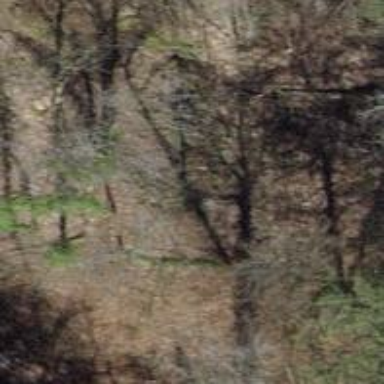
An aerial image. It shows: Ground path with excellent trail visibility.